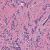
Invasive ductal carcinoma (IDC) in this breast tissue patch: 1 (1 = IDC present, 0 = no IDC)